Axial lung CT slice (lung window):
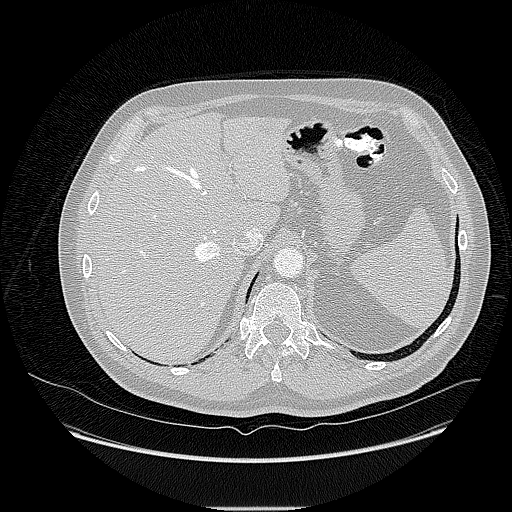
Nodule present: no